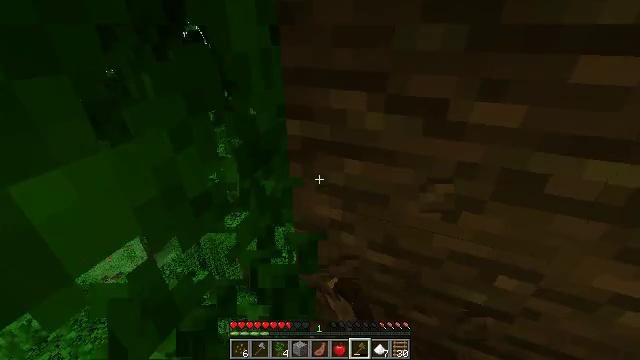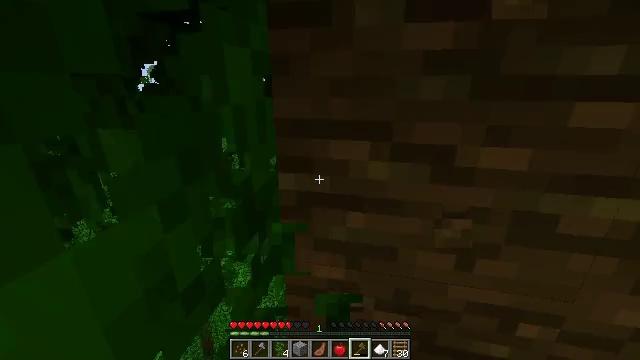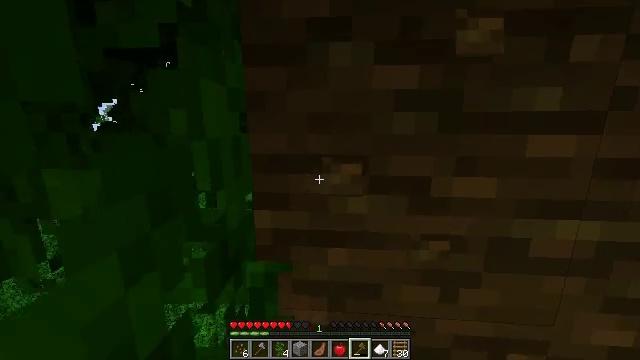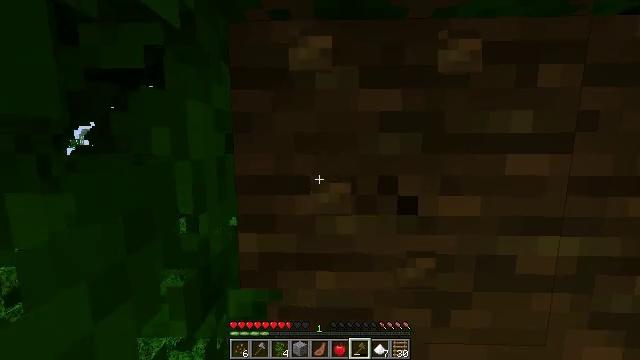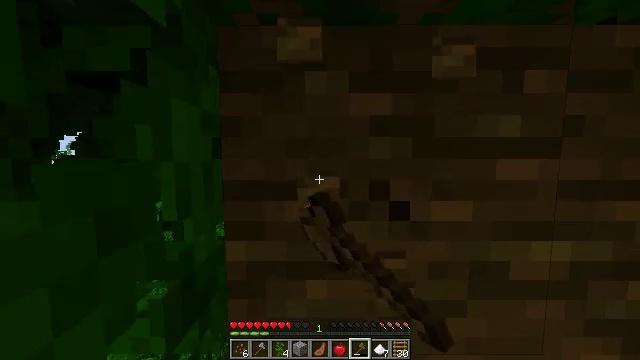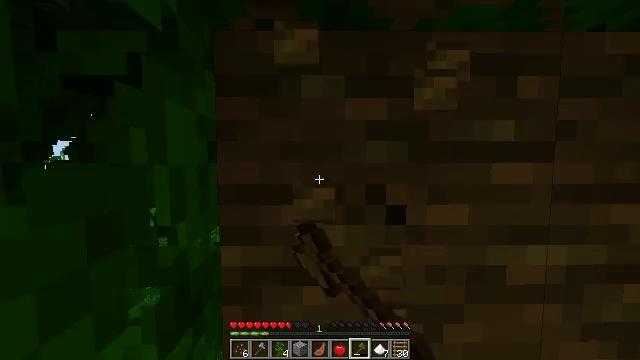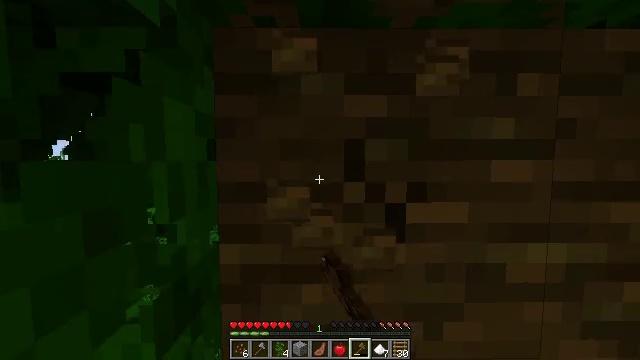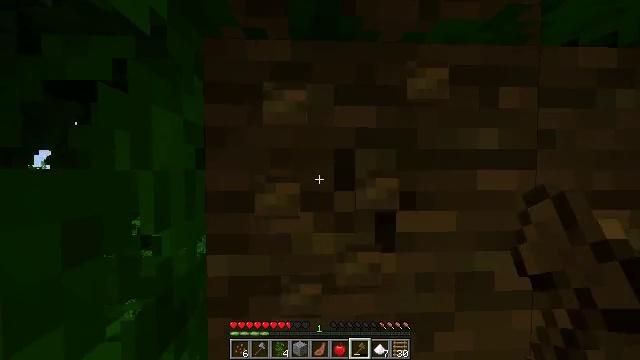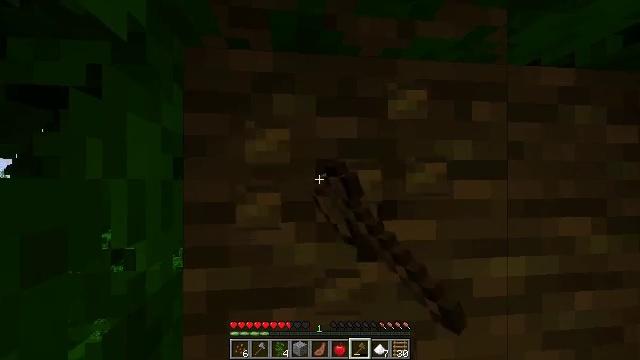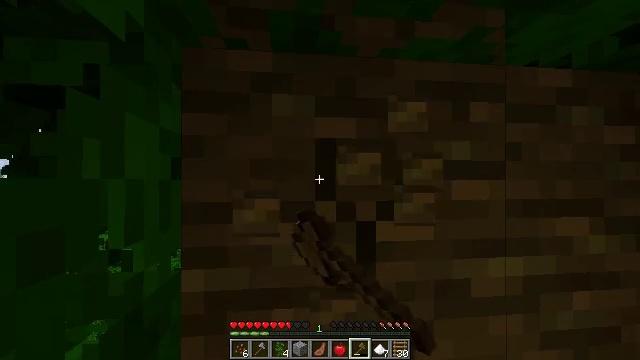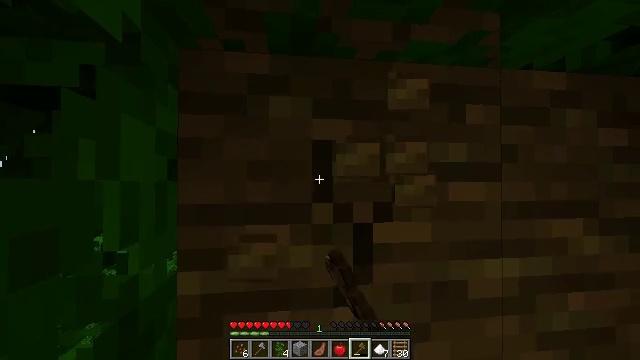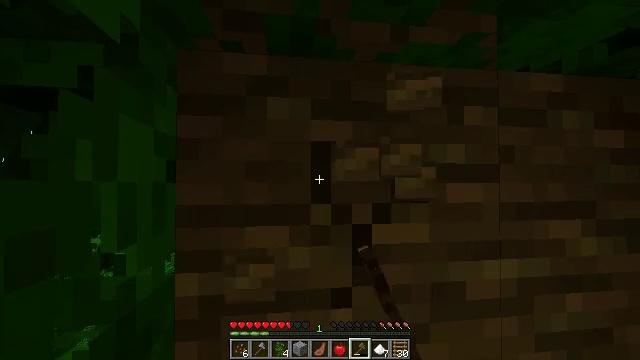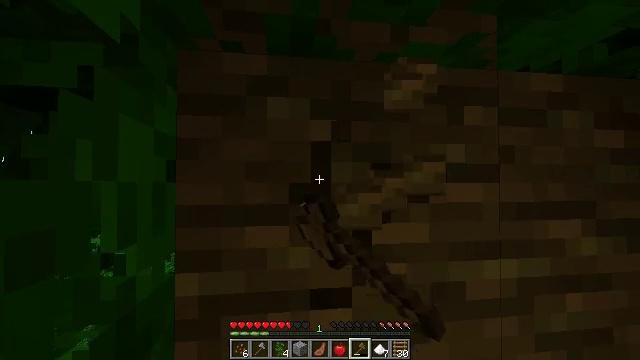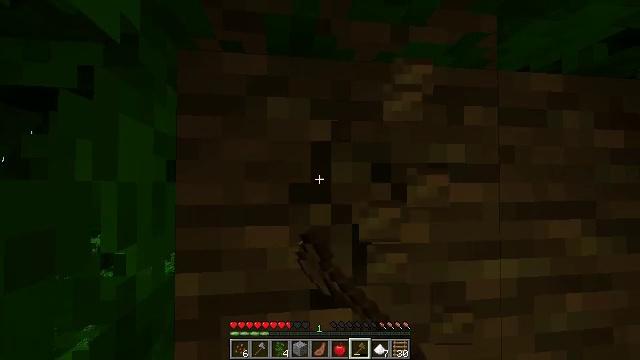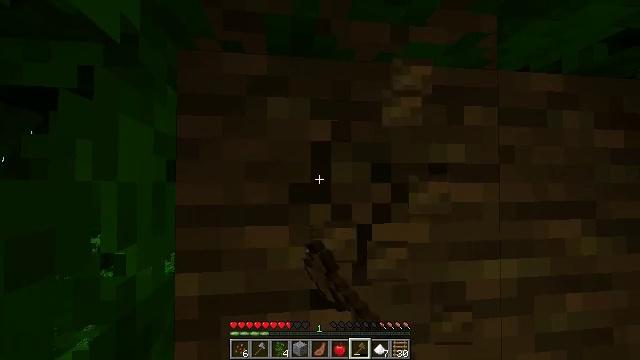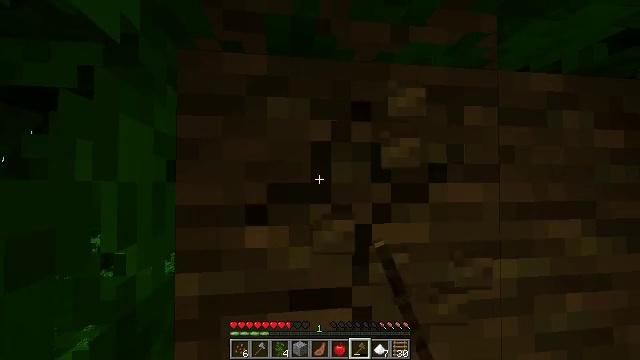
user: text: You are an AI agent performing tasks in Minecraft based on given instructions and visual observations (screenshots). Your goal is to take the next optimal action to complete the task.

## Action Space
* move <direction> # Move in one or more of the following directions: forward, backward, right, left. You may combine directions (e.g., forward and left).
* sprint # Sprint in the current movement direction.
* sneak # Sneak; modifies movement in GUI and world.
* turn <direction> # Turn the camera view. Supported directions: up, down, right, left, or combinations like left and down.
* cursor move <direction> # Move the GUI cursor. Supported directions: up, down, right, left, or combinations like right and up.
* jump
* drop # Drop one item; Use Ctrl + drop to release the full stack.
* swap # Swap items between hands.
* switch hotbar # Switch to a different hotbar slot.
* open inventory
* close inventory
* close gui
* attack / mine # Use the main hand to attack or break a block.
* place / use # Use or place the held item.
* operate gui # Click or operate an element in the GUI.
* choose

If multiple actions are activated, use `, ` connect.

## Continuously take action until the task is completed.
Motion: motion action
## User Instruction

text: Collect the jungle log for building.
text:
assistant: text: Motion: turn right and up, attack / mine
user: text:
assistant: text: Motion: turn right and up, attack / mine
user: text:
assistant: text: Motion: turn right and up, attack / mine
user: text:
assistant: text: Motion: turn right and up, attack / mine
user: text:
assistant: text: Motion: turn up, attack / mine
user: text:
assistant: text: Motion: attack / mine
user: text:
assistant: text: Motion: turn right and up, attack / mine
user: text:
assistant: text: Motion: turn right and up, attack / mine
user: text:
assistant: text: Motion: attack / mine
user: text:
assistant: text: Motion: attack / mine
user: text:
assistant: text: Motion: attack / mine
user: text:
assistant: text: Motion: attack / mine
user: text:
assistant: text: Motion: attack / mine
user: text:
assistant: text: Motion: attack / mine
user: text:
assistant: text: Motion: attack / mine
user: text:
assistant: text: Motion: attack / mine
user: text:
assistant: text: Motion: attack / mine
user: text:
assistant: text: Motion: attack / mine
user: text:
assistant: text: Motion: attack / mine
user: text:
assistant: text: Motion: attack / mine
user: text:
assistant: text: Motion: attack / mine
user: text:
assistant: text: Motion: attack / mine
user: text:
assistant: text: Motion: attack / mine
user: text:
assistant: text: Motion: attack / mine
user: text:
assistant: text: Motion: attack / mine
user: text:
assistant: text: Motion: attack / mine
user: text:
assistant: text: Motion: attack / mine
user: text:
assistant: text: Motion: attack / mine
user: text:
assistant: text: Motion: attack / mine
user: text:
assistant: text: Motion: attack / mine